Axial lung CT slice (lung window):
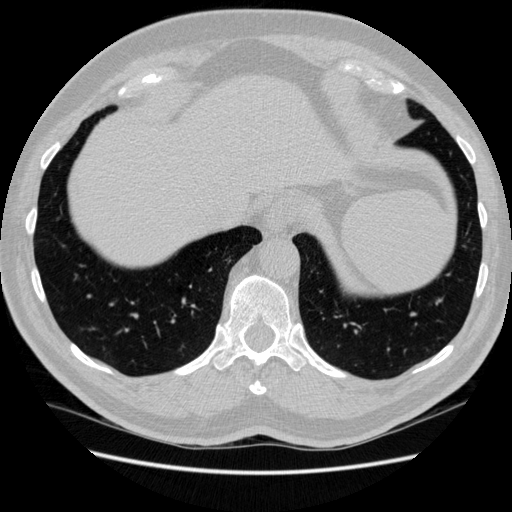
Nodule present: no